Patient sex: F
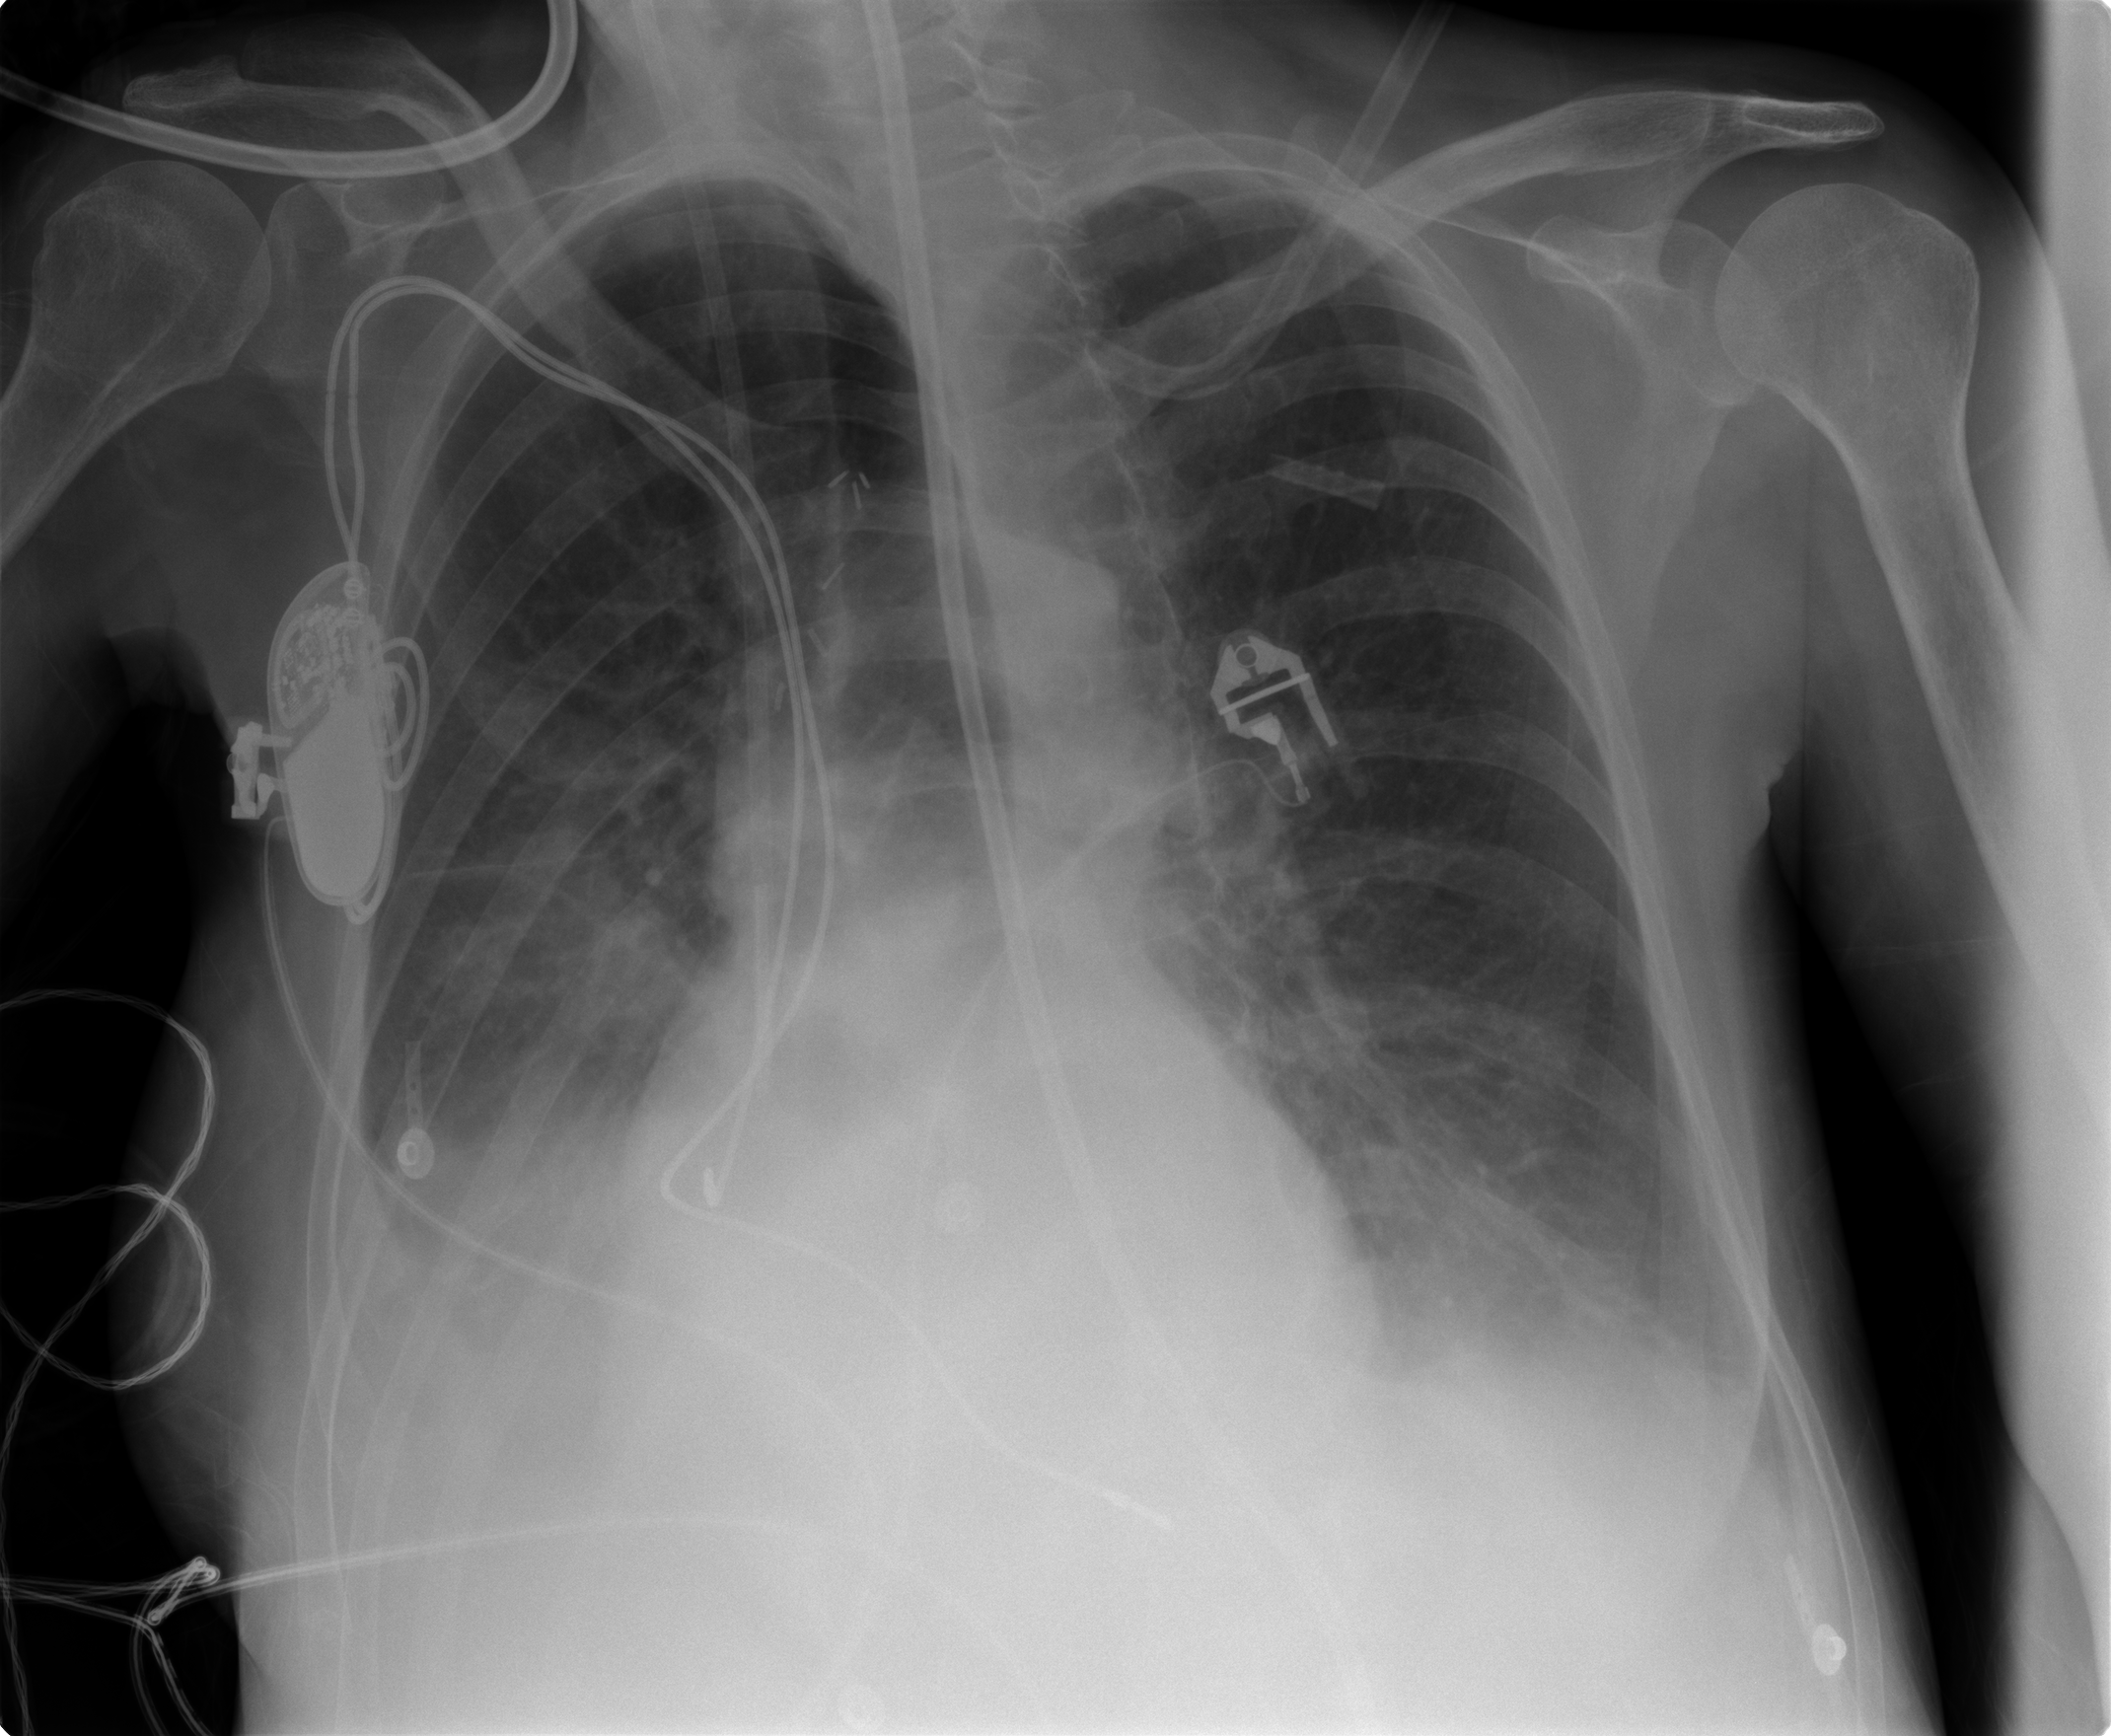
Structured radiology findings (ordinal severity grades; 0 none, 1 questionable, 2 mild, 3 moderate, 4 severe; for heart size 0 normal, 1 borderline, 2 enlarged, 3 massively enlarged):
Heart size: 1
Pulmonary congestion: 0
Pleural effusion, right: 2
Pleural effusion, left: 1
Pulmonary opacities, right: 1
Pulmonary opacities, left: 0
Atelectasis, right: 2
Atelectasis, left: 2